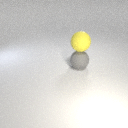
large yellow rubber sphere above large gray rubber sphere